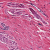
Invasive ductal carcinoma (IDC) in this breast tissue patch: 0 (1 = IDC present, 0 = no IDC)